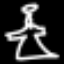
Label: angel